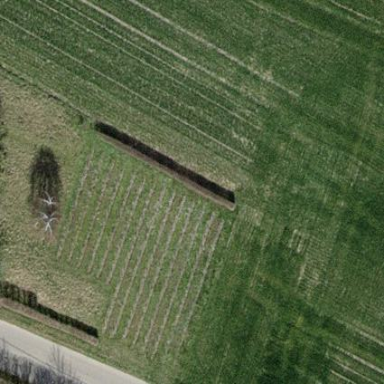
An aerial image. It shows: Vineyard where grapes are grown.